Field crop: maize
Growth stage: 2
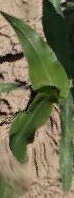
Species: maize